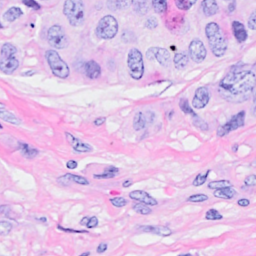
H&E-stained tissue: Breast